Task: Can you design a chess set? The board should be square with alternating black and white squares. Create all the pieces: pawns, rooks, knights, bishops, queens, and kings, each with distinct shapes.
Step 3706:
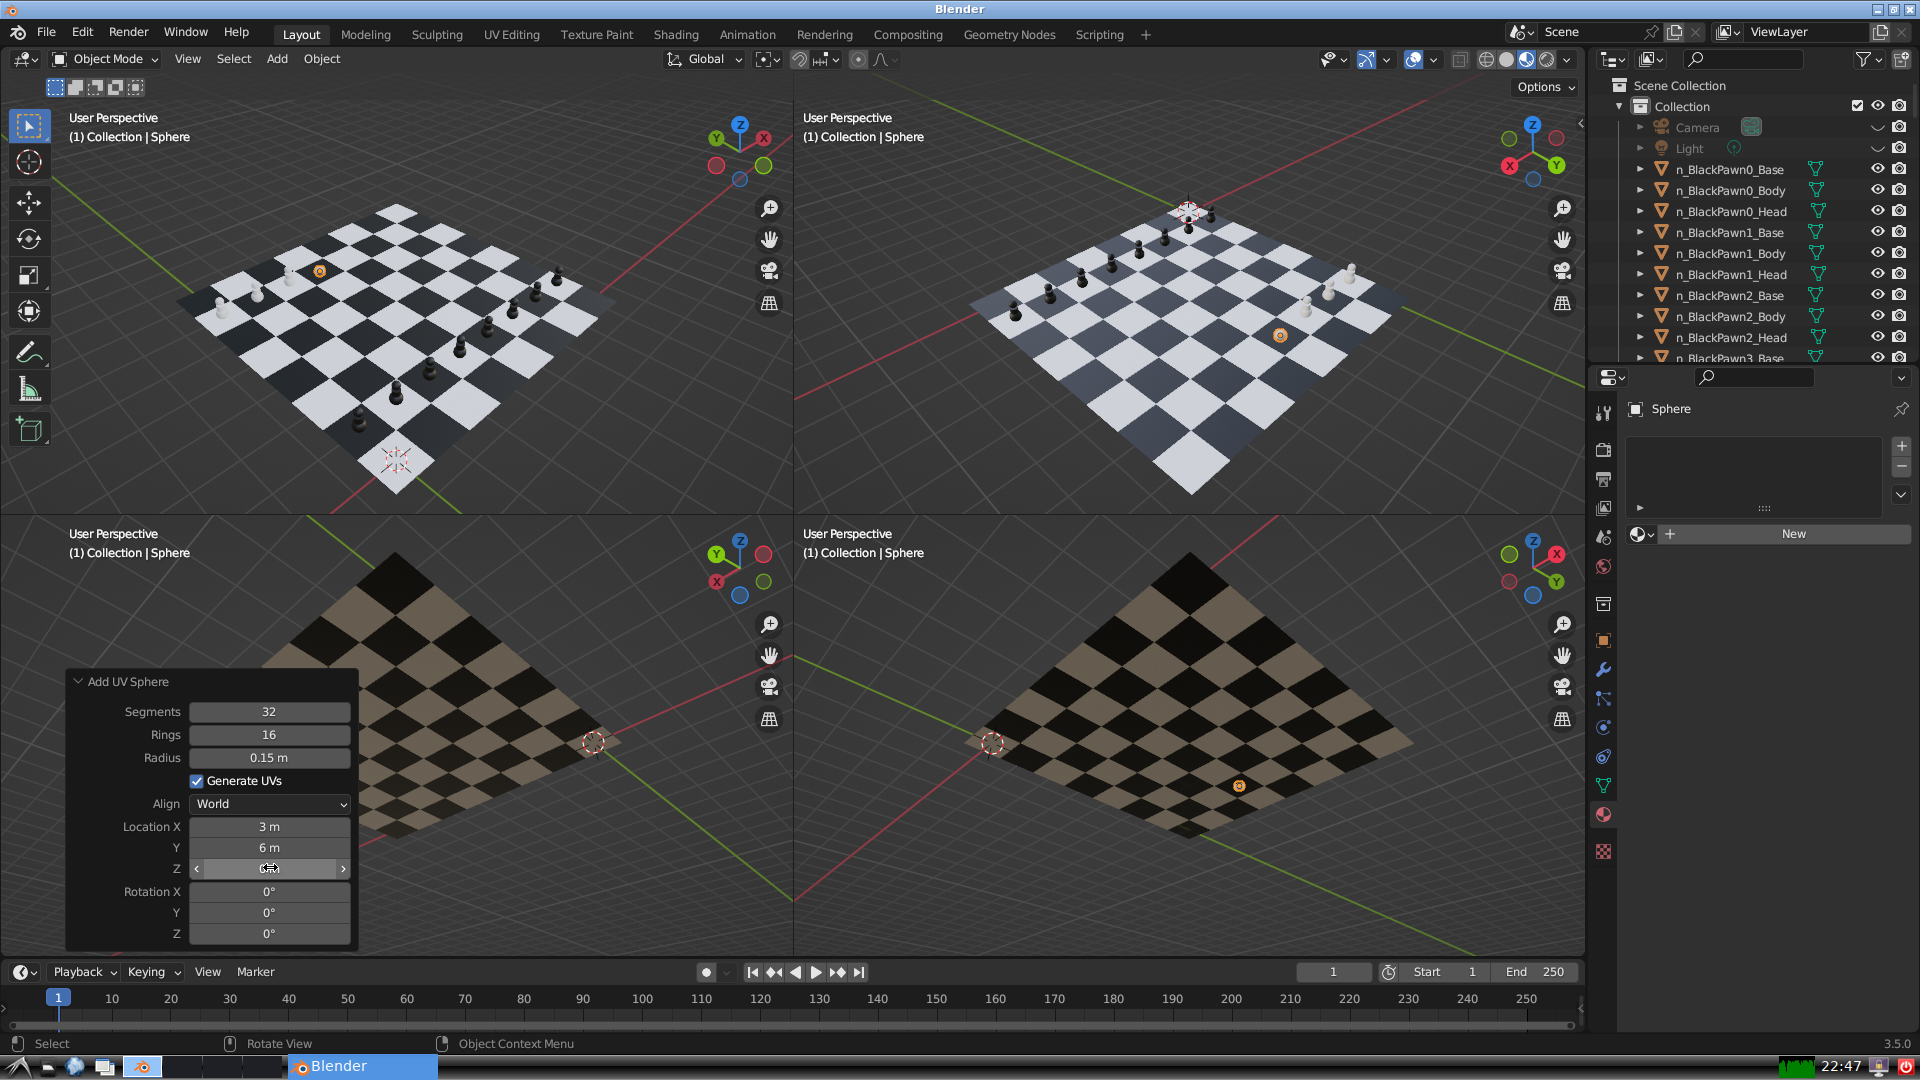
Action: click: no